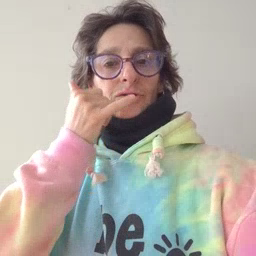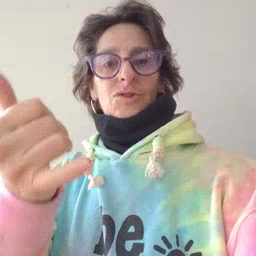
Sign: callonphone